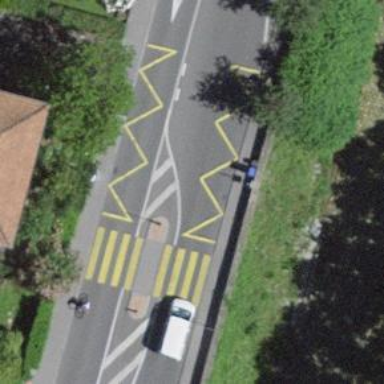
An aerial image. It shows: Bus stop with platform for public transport.